Question: I'm connecting <URL> with Core Data.
This is the code to build a dictionary of events:
'''
for (Task *task in _taskArray)
{
_event = [CKCalendarEvent eventWithTitle:[task valueForKey:@"title"] andDate:[task valueForKey:@"startDate"] andInfo:nil];
[_eventsArray addObject:_event];
}
// Moving events to Dictionary
[_calendarData setObject:_eventsArray forKey:_event.date];
'''
---
When implementing the method the outcome is not the desired one. I get all the events in the array for every date in the calendar, as shown below.
'''
- (NSArray *)calendarView:(CKCalendarView *)calendarView eventsForDate:(NSDate *)date {
return _calendarData[_event.date];
}
'''
---

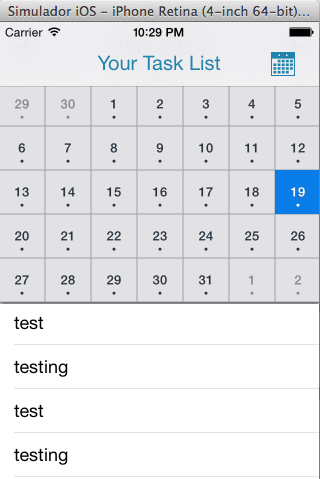
Answer: Since is expecting a specific Dictionary format I had to iterate through eventsArray instead of just passing it to _calendarData.
'''
{
"July 15, 2014" = (
"<CKCalendarEvent: 0x1123128e0>"
);
"July 16, 2014" = (
"<CKCalendarEvent: 0x11230fb10>",
"<CKCalendarEvent: 0x11230ff00>"
"July 18, 2014" = (
"<CKCalendarEvent: 0x11230d880>",
"<CKCalendarEvent: 0x11230df30>"
);
}
'''
---
'''
[eventsArray enumerateObjectsUsingBlock:^(id object, NSUInteger idx, BOOL *stop) {
if ([_calendarData objectForKey:[[eventsArray objectAtIndex:idx]date]]) {
// Dictionary already contains object with this date
NSMutableArray *existingDate = [[NSMutableArray alloc]init];
[existingDate addObjectsFromArray:[_calendarData objectForKey:[[eventsArray objectAtIndex:idx]date]]];
[existingDate addObject:object];
[_calendarData setObject:existingDate forKey:[[eventsArray objectAtIndex:idx]date]];
}
else {
NSMutableArray *uniqueDate = [[NSMutableArray alloc]init];
[uniqueDate addObject:object];
[_calendarData setObject:uniqueDate forKey:[[eventsArray objectAtIndex:idx]date]];
}
}];
'''